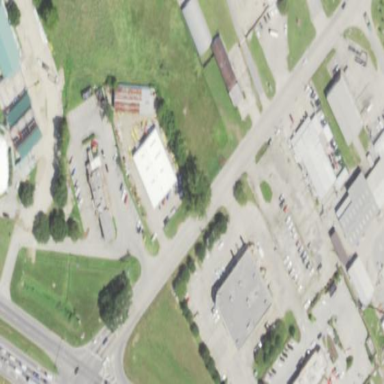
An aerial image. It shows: Retail area.